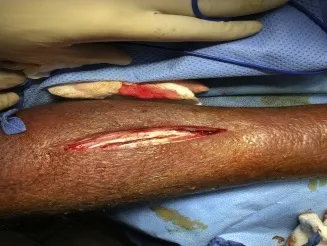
Surgical debridement of the right foot ulcer.
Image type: medical_photograph (other_medical_photograph)